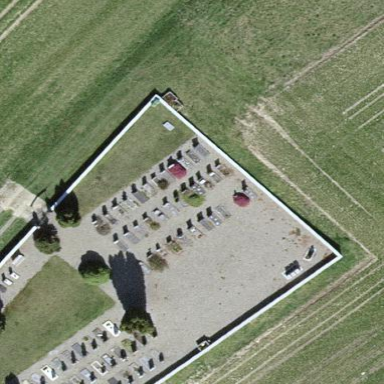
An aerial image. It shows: Cemetery.